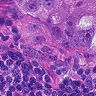
Metastatic tissue present: yes